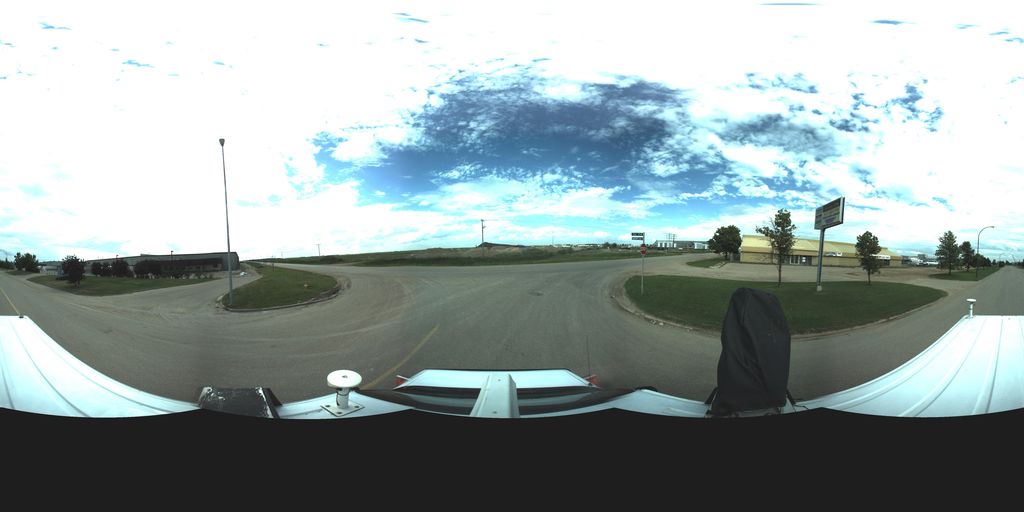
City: saskatoon